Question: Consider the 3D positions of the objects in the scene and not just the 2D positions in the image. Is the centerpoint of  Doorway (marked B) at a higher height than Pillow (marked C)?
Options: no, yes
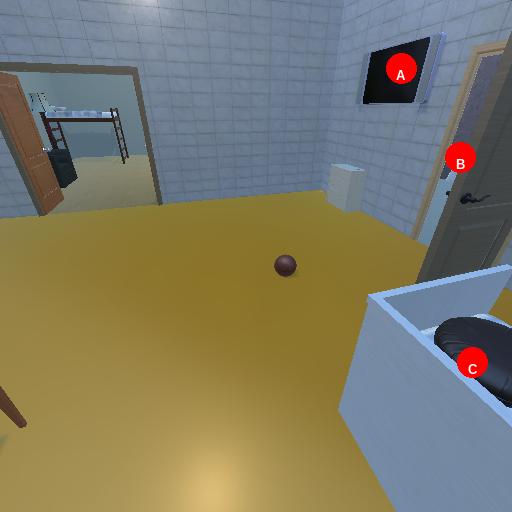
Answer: no